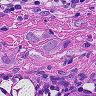
Metastatic tissue present: yes